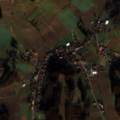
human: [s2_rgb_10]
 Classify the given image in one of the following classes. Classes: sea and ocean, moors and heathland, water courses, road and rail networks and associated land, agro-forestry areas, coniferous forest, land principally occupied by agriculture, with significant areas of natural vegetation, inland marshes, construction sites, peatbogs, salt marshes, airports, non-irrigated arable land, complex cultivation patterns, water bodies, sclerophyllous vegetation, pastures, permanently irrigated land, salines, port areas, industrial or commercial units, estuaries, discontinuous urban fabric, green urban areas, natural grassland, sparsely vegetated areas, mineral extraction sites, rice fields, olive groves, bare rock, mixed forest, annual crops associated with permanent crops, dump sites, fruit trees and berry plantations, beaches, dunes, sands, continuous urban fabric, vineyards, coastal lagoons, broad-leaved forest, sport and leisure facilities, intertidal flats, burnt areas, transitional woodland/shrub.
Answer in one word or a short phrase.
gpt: discontinuous urban fabric, non-irrigated arable land, complex cultivation patterns, land principally occupied by agriculture, with significant areas of natural vegetation, broad-leaved forest, mixed forest